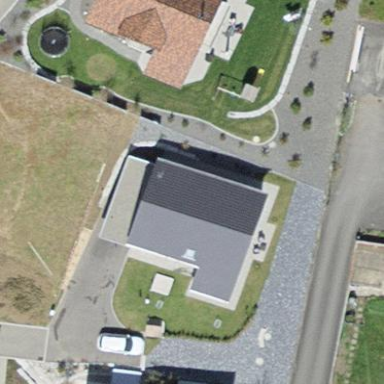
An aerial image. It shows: Simple and straightforward house.